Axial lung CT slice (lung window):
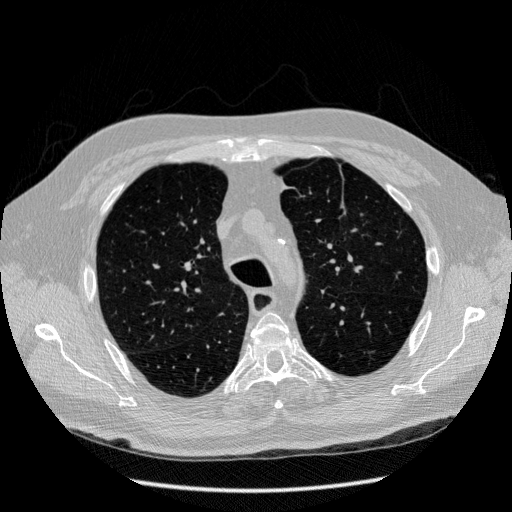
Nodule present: no